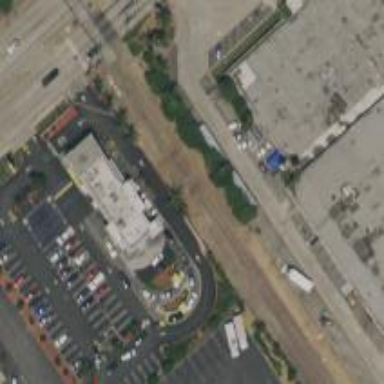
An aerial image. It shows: Railway spur service.